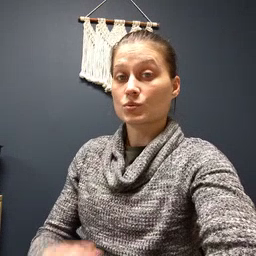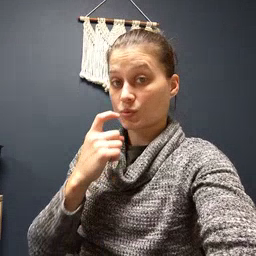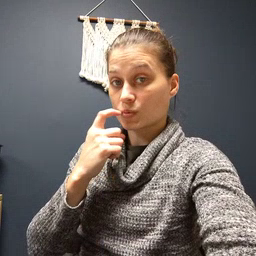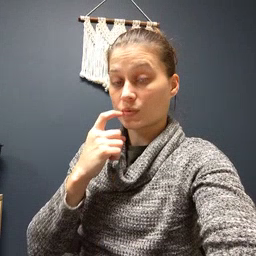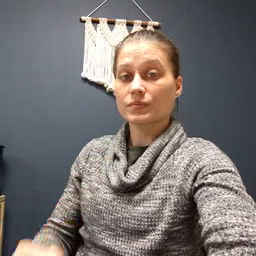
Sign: tooth